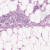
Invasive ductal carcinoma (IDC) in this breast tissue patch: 1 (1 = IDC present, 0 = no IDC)